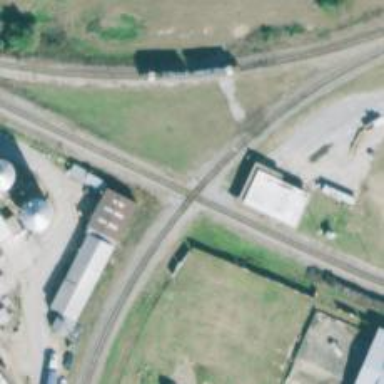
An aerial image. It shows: Railway crossing.